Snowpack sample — Loveland Pass, Silver Plume, Colorado, USA (1/12/25, 11:40 AM MST)
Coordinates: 39.66, -105.88
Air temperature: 7 °F
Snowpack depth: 140 cm
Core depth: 10 cm
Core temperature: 41 °F
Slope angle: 11°, slope face: 30°
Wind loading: high
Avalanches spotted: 2
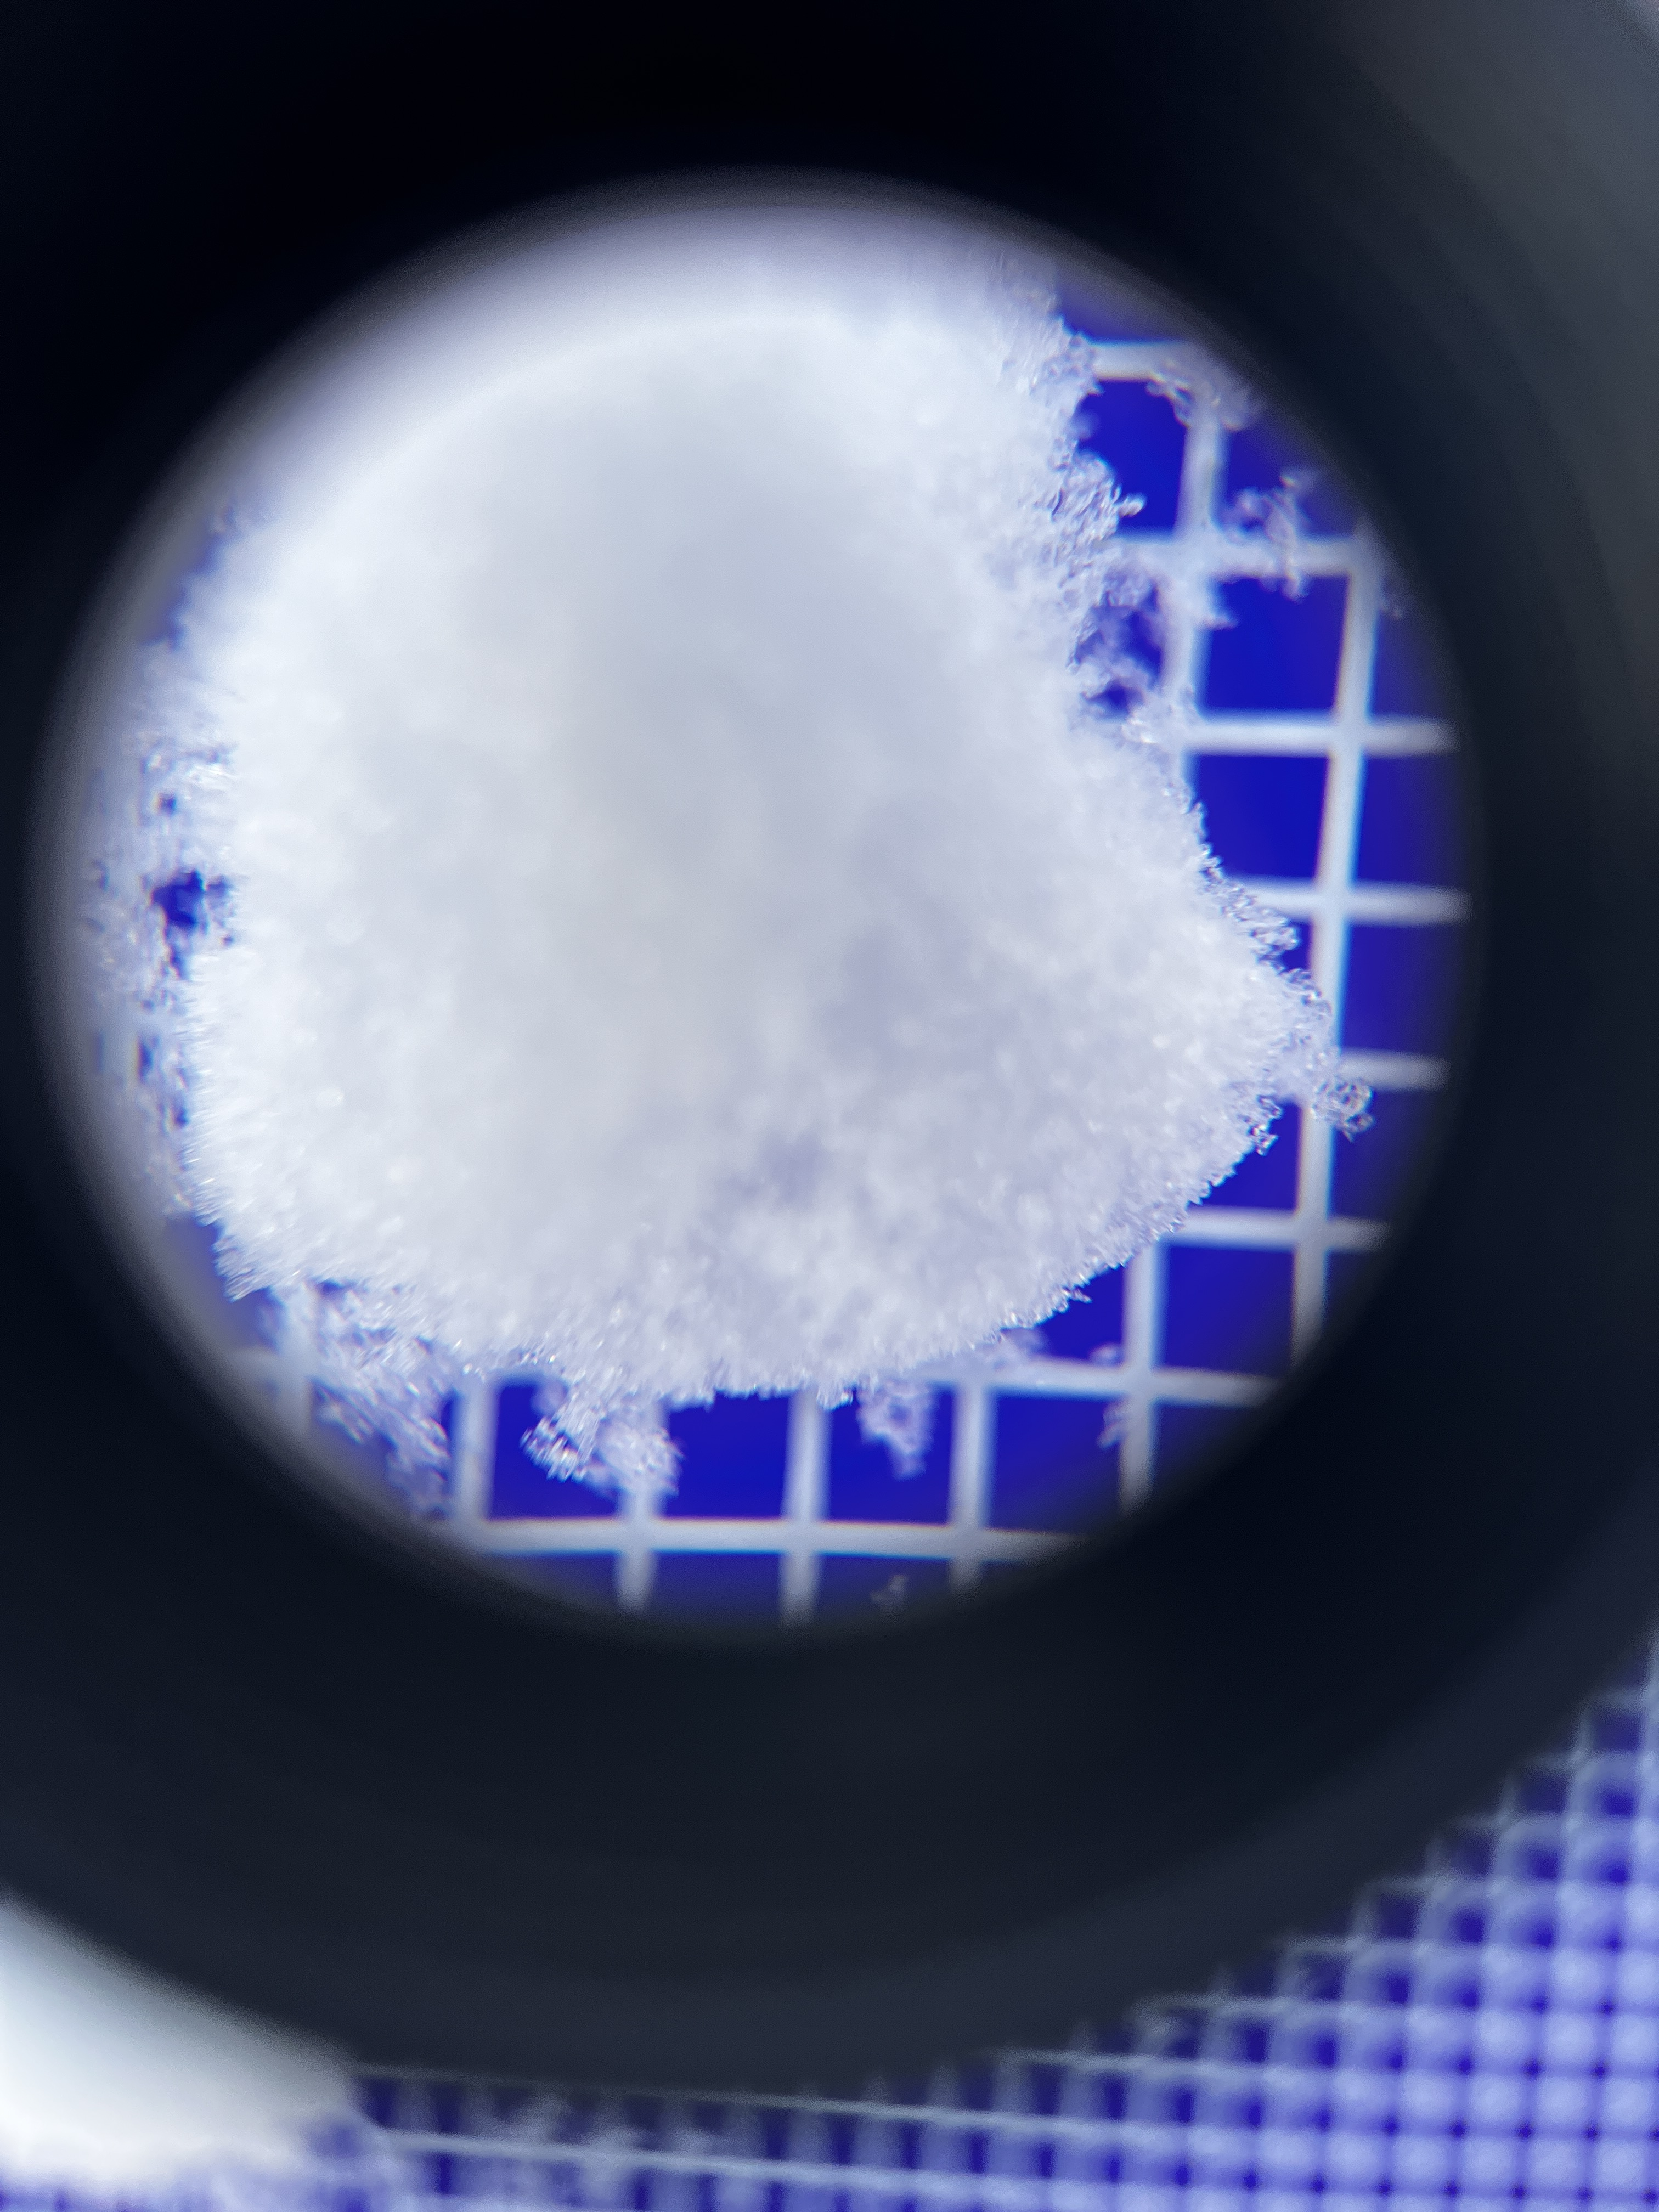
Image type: magnified_profile
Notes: Pilot using slightly modified coring method that took too large segment for snow profile picturing, advised not to use in higher level models. Two avalanche on south face nearby, partially cloudy with light snow in the last 24 hours. Lots of wind loading on eastern features.